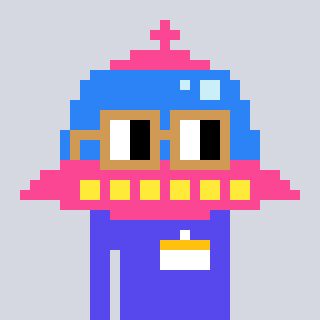
a pixel art character with square brown glasses, a ufo-shaped head and a computerblue-colored body on a cool background